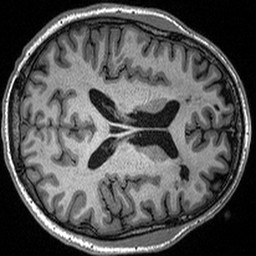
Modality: T1w
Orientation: axial
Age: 21
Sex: male